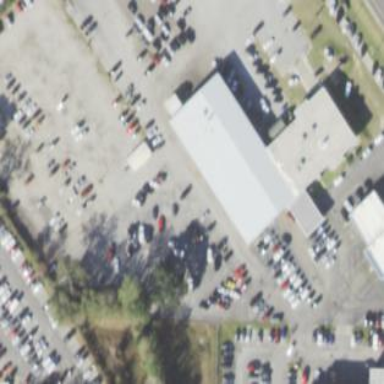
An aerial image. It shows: Building that houses car shop with car wash service.